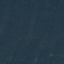
Land use / land cover class: Forest